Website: bh-photo
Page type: customer-info-address
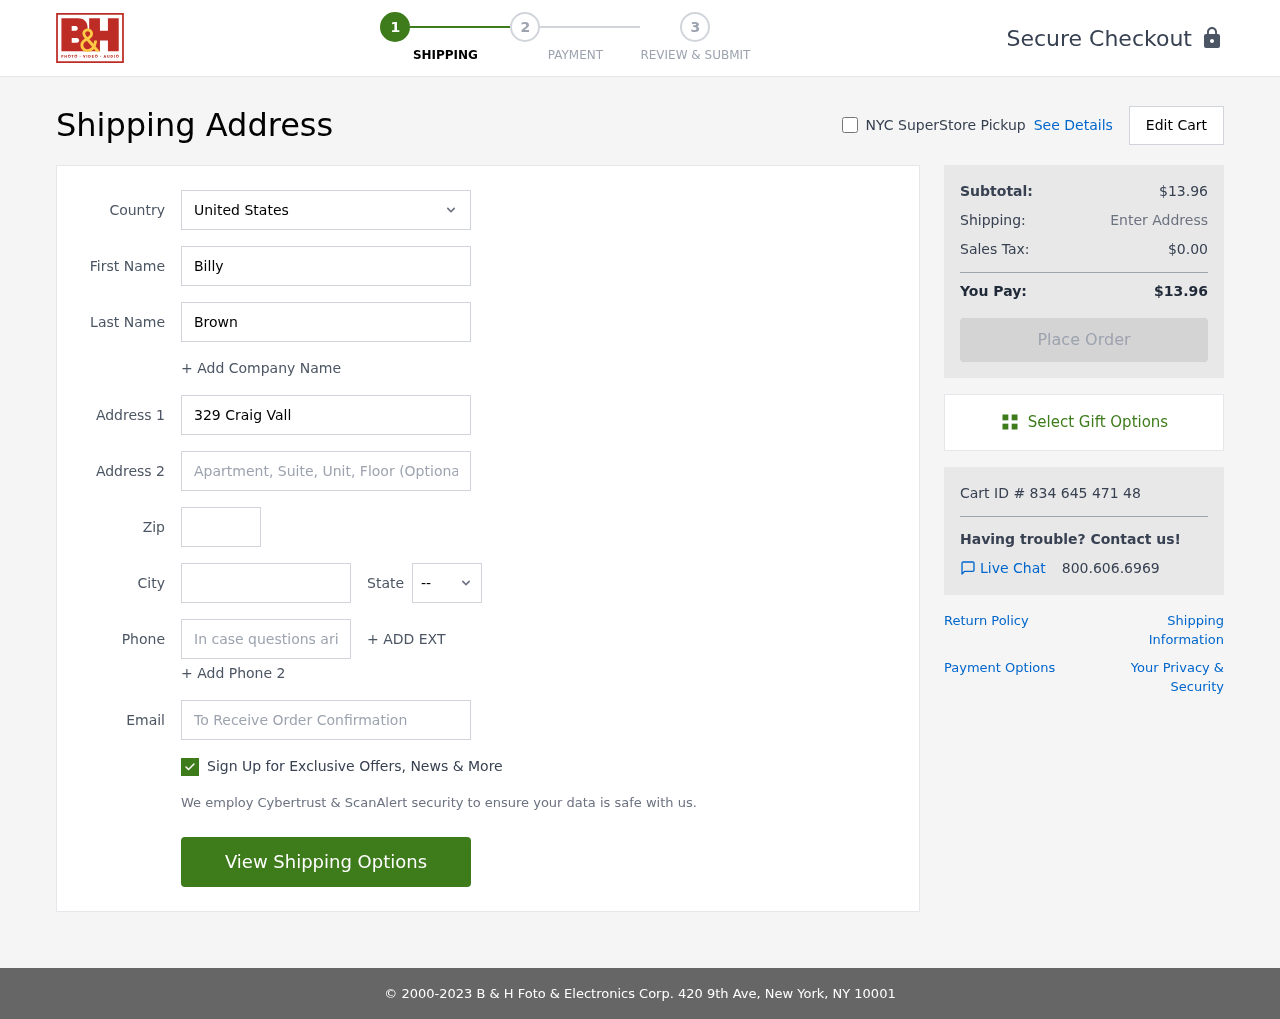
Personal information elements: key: PII_CITY
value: Wigginsfurt
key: PII_COUNTRY
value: United States
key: PII_EMAIL
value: billy_brown@gmail.com
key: PII_FIRSTNAME
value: Billy
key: PII_LASTNAME
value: Brown
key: PII_PHONE
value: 5506881060
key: PII_POSTCODE
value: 13946
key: PII_STATE_ABBR
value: MN
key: PII_STREET
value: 329 Craig Valleys Suite 565
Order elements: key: ORDER_SUBTOTAL
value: $13.96
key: ORDER_TAX
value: $0.00
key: ORDER_TOTAL
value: $13.96
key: ORDER_ID
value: Cart ID # 834 645 471 48